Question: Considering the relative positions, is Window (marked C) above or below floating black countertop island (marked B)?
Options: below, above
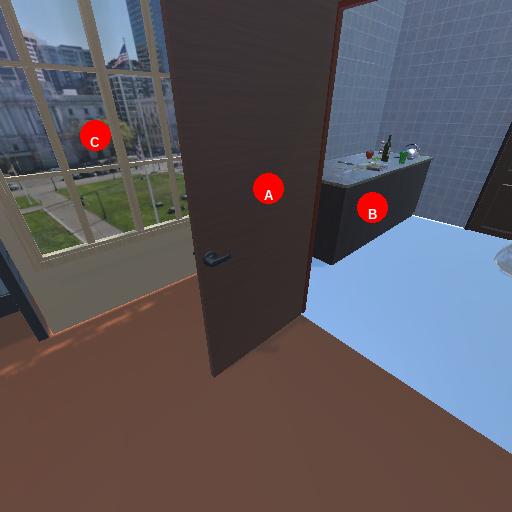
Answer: below